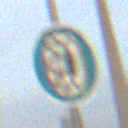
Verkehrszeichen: SchneekettenVorgeschrieben
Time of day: SunriseSunset
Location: Outdoor (Urban)
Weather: PartlyCloudy
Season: NotSpecified
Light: Natural